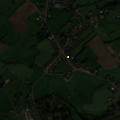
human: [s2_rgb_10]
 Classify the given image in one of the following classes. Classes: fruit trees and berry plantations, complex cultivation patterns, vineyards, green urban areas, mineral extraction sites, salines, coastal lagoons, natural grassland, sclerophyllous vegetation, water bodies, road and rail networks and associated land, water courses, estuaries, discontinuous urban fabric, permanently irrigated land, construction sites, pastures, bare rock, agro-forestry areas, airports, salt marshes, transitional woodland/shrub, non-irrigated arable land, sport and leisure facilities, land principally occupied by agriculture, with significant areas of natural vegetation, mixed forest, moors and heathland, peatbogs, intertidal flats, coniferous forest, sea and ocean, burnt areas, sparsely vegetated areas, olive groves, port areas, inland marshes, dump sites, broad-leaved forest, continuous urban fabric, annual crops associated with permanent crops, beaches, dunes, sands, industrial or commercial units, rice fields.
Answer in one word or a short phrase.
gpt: discontinuous urban fabric, pastures, complex cultivation patterns